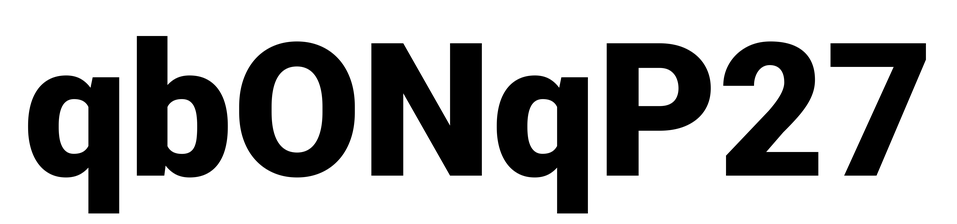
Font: Roboto_Black